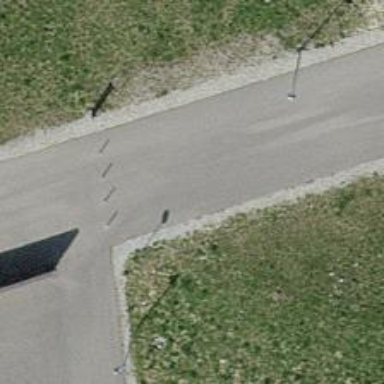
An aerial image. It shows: Bollard barrier.